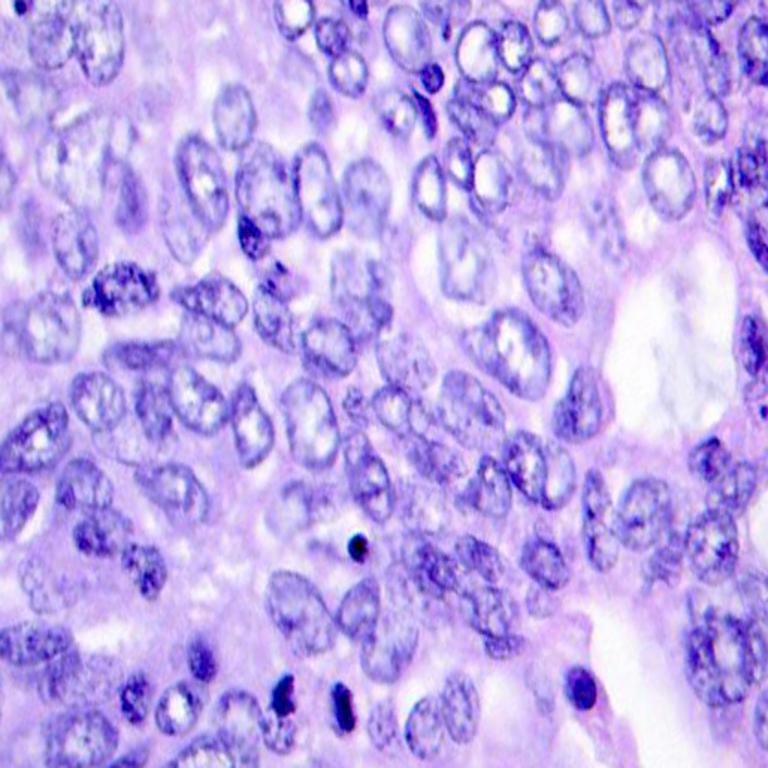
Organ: colon
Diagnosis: adenocarcinomas